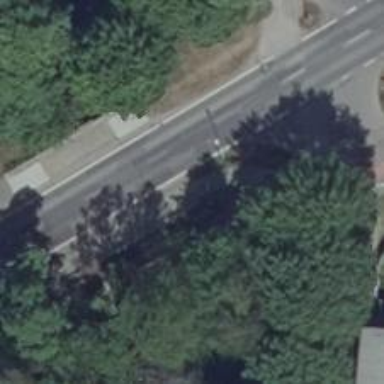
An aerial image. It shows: Asphalt path with sidewalk. The path is on bridge.